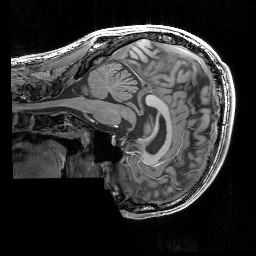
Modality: T1w
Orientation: sagittal
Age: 21
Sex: male
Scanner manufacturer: siemens
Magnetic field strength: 3 T
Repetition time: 2.3 s
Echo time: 0.00344 s